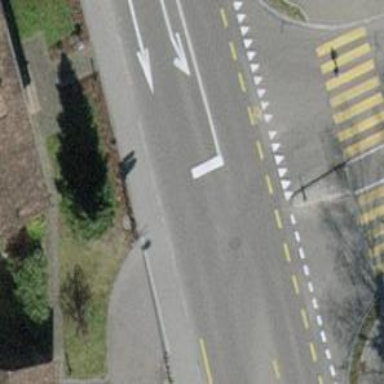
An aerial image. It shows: Primary highway with asphalt surface. There is lane designated for cycling on the left side.